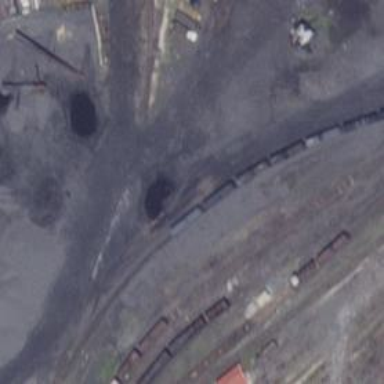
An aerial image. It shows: Railway yard in service.